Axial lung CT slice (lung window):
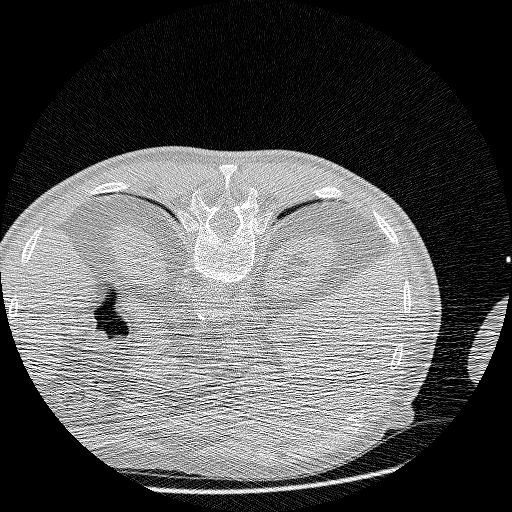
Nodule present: no